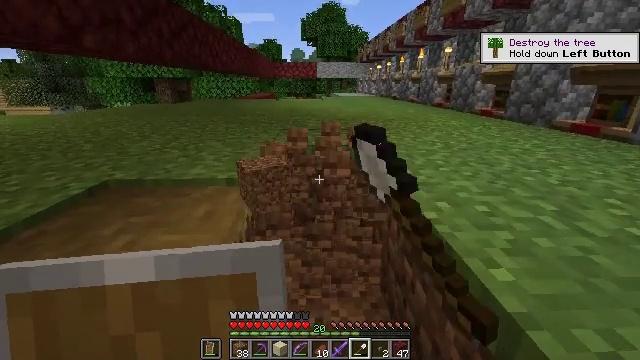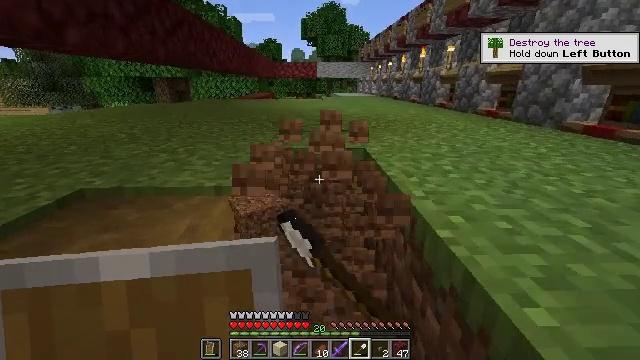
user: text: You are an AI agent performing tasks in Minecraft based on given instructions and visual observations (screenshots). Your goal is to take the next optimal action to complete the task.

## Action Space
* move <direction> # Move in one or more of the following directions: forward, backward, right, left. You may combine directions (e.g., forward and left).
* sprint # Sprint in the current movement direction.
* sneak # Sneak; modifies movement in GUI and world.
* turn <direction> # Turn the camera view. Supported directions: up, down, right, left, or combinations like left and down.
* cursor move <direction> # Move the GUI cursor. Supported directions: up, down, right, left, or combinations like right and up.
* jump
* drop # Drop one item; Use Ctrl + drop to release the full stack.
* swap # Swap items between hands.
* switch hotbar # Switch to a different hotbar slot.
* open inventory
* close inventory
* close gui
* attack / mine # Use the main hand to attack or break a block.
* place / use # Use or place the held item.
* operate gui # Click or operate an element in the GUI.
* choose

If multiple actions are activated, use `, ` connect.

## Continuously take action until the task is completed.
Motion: motion action
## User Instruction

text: Break the grass path to collect materials.
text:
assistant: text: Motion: move forward, attack / mine
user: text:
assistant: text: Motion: attack / mine